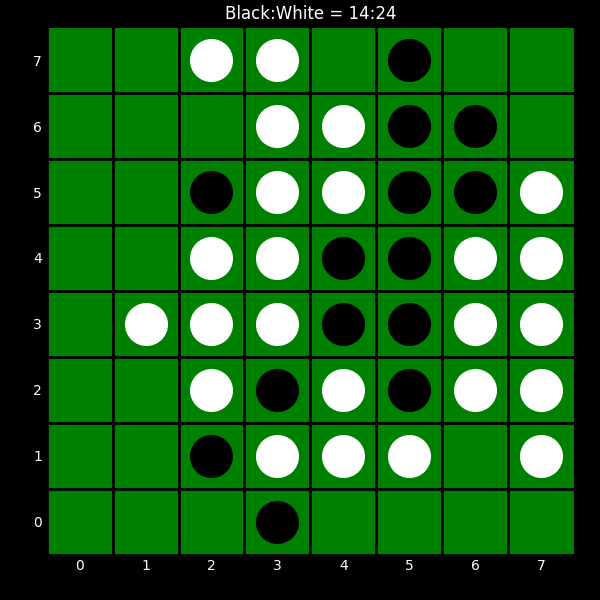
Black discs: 14
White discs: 24